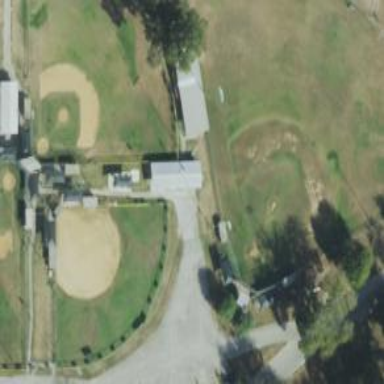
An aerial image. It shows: Chain link fence surrounds baseball pitch.